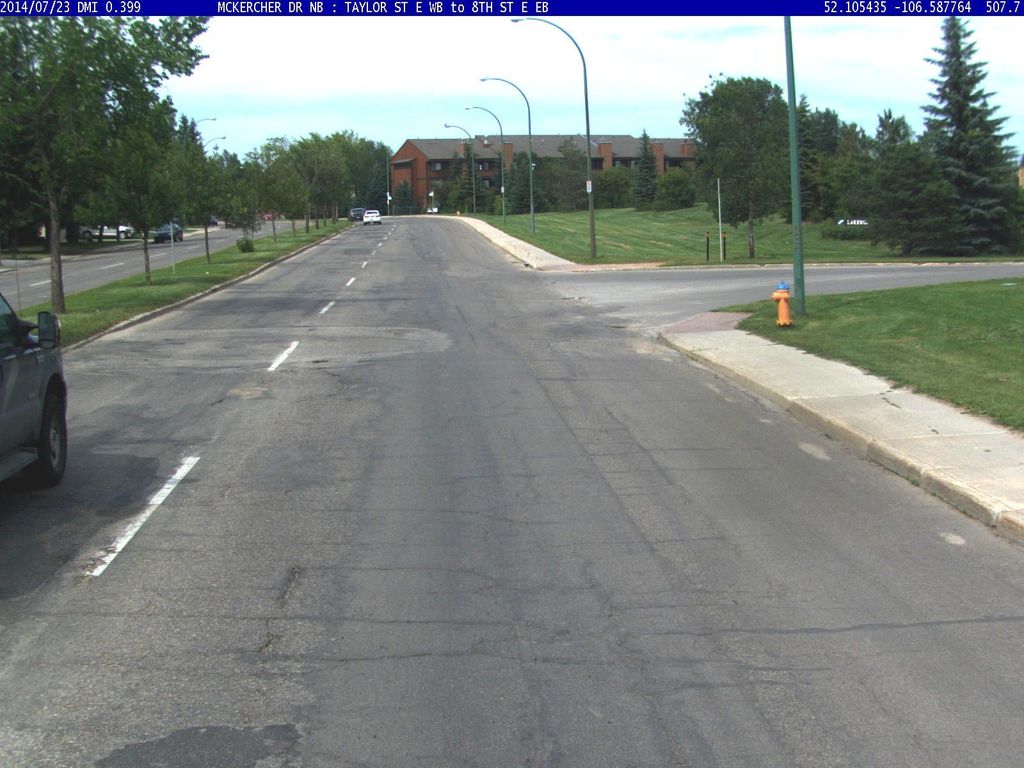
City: saskatoon